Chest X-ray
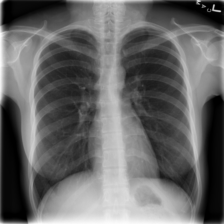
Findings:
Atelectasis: negative
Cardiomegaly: negative
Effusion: negative
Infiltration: negative
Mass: negative
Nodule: negative
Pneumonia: negative
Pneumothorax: negative
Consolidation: negative
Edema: negative
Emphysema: negative
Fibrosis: negative
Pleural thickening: negative
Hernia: negative